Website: apple
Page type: account-selection
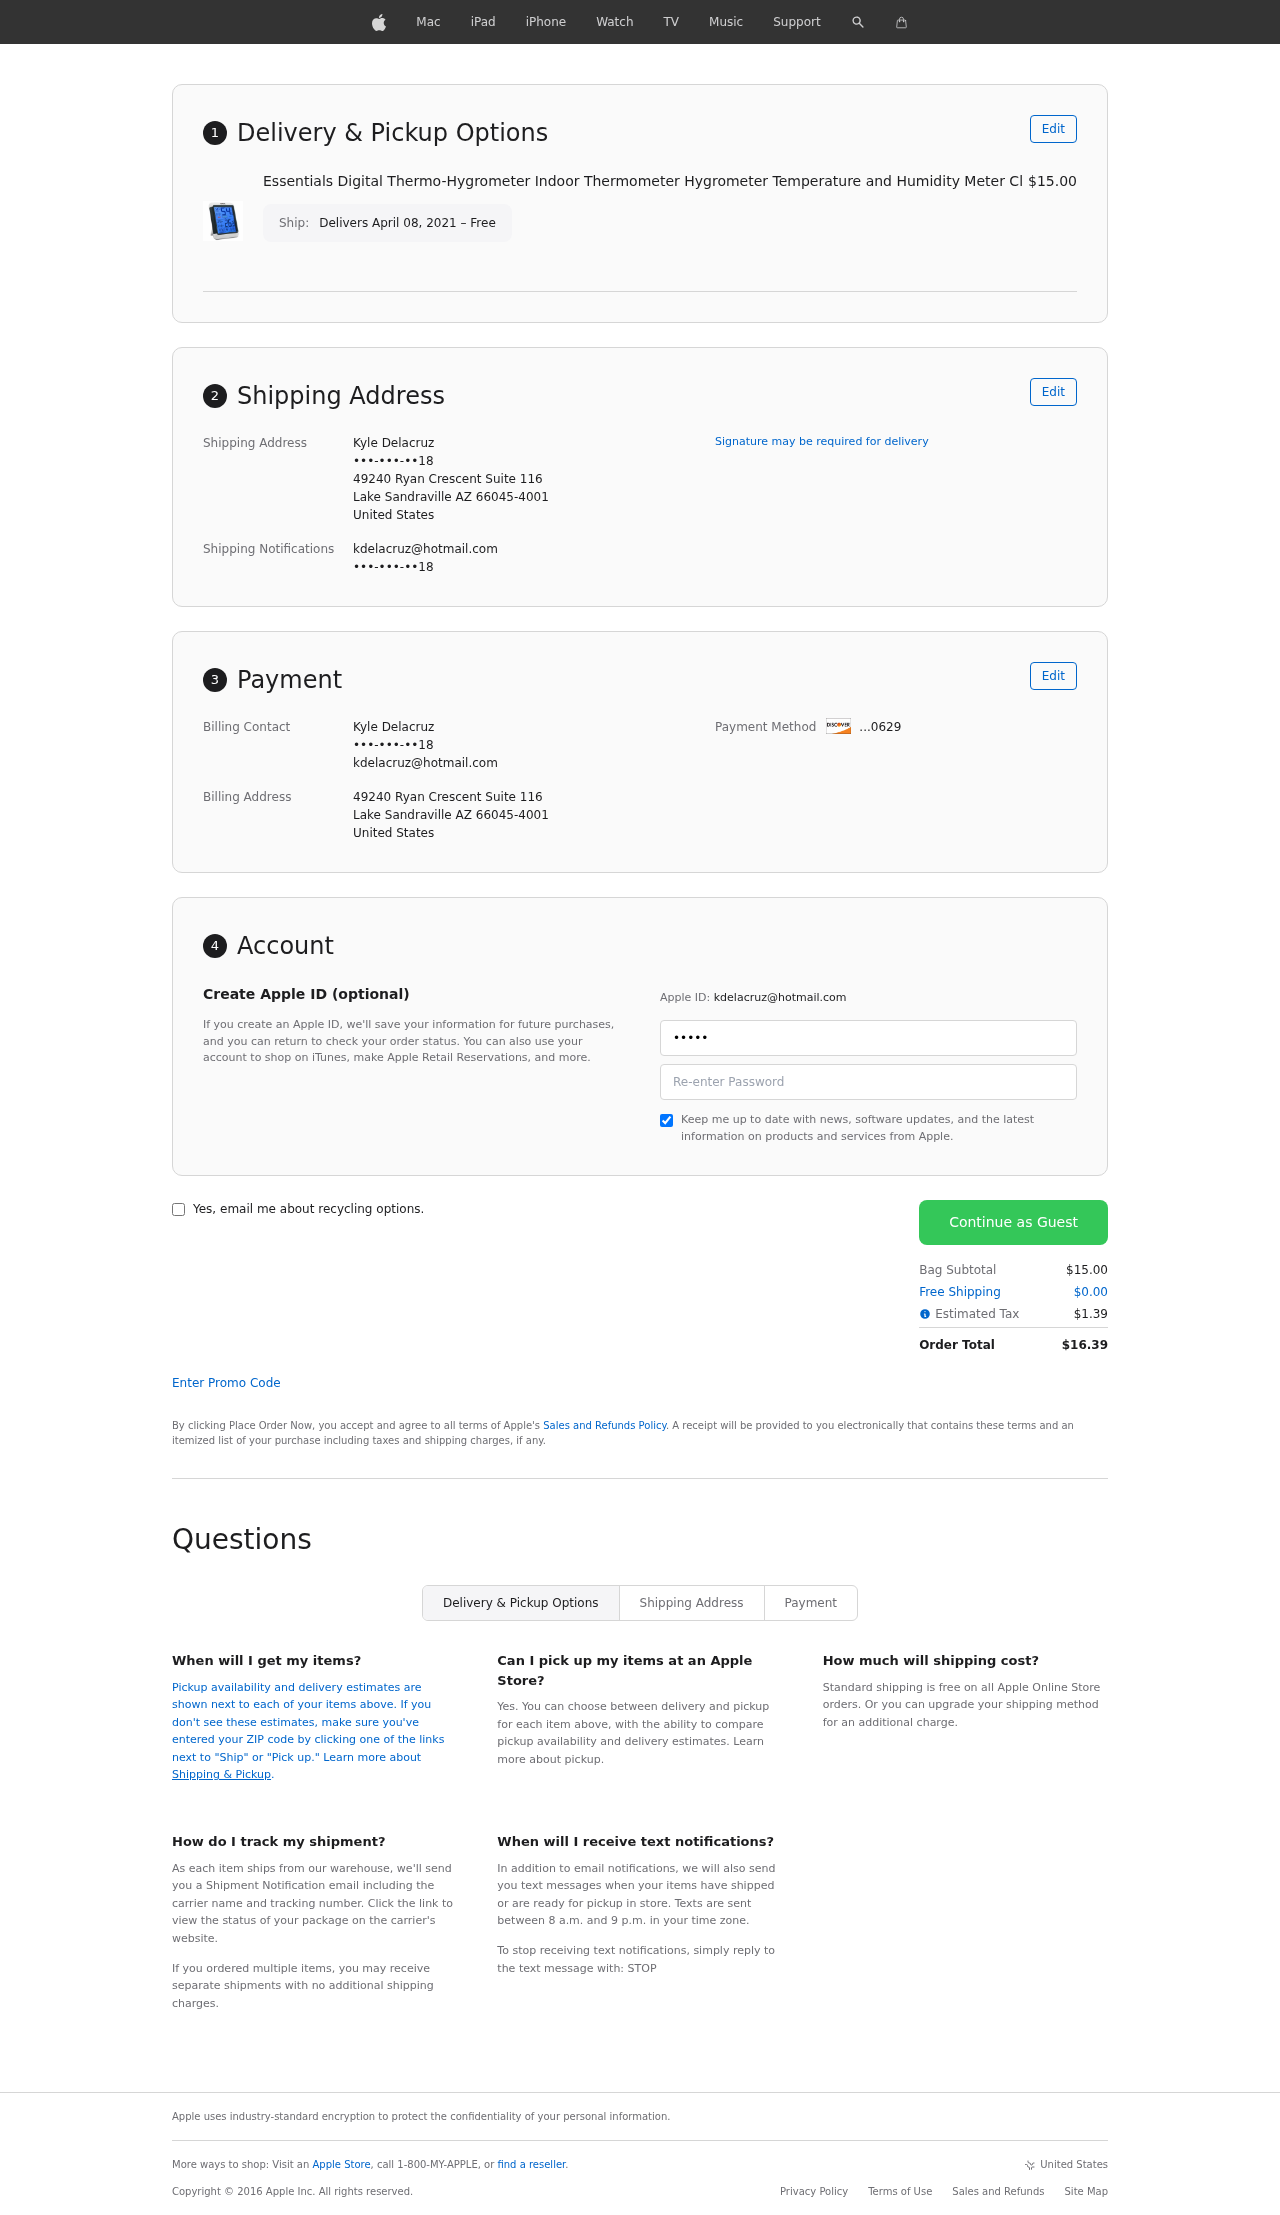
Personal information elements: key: PII_CARD_LAST4
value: ...0629
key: PII_CITY
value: Lake Sandraville
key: PII_COUNTRY
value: United States
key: PII_EMAIL
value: kdelacruz@hotmail.com
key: PII_FULLNAME
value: Kyle Delacruz
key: PII_PHONE
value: •••-•••-••18
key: PII_POSTCODE_FULL
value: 66045-4001
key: PII_POSTCODE_FULL
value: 66045
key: PII_STATE_ABBR
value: AZ
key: PII_STREET
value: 49240 Ryan Crescent Suite 116
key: PII_PHONE2
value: •••-•••-••18
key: PII_FIRSTNAME
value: Kyle
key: PII_LASTNAME
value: Delacruz
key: PII_FULLNAME2
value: Kyle Delacruz
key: PII_FULLNAME3
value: Kyle Delacruz
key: PII_FIRSTNAME2
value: Kyle
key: PII_FIRSTNAME3
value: Kyle
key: PII_LASTNAME2
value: Delacruz
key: PII_LASTNAME3
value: Delacruz
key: PII_FIRSTNAME_DERIVED
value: Kyle
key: PII_LASTNAME_DERIVED
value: Delacruz
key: PII_FULLNAME_DERIVED
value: Kyle Delacruz
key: PII_NAME_FULL_DERIVED
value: Kyle Delacruz
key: PII_PHONE3
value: •••-•••-••18
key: PII_EMAIL2
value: kdelacruz@hotmail.com
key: PII_EMAIL3
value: kdelacruz@hotmail.com
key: PII_STREET2
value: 49240 Ryan Crescent Suite 116
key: PII_POSTCODE
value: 66045
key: PII_POSTCODE_EXT
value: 4001
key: PII_POSTCODE_NUMERIC
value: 66045
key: PII_POSTCODE_EXT_NUMERIC
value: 4001
Product elements: key: PRODUCT1_NAME
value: Essentials Digital Thermo-Hygrometer Indoor Thermometer Hygrometer Temperature and Humidity Meter Cl
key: PRODUCT1_PRICE
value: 15
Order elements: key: ORDER_DELIVERY_DATE
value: Delivers April 08, 2021 – Free
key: ORDER_SUBTOTAL
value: $15.00
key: ORDER_SHIPPING_COST
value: $0.00
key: ORDER_TAX
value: $1.39
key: ORDER_TOTAL
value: $16.39